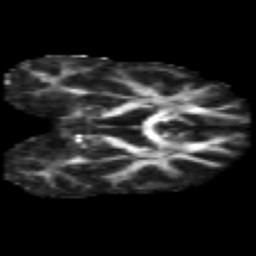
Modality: FA
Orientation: coronal
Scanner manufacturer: philips
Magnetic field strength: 3 T
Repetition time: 8.6 s
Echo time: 0.127 s